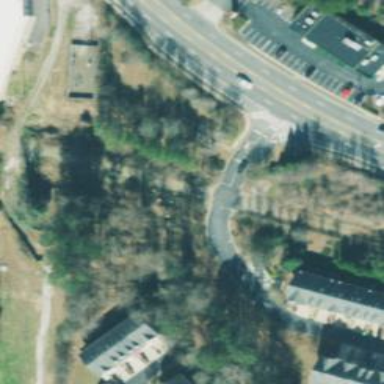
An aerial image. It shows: Marked crossing on the road.